Interaction volume radius: 10 \u00c5
Interaction volume height: 15 \u00c5
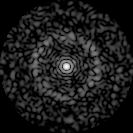
Disorder parameter: 0.8319